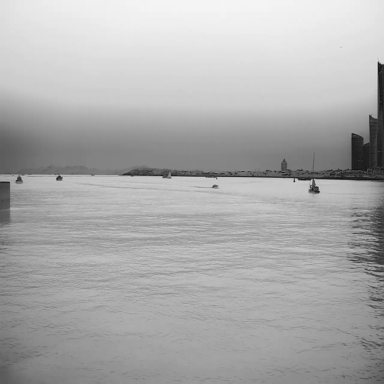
There are four canoes in the infrared image.